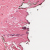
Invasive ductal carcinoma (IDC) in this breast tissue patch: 0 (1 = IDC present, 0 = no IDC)